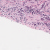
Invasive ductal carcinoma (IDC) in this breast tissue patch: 1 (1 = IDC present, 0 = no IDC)